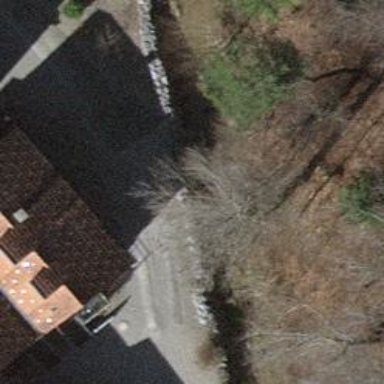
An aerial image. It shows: Driveway with surface of sett.